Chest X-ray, PA view. Patient: 52 years old, sex M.
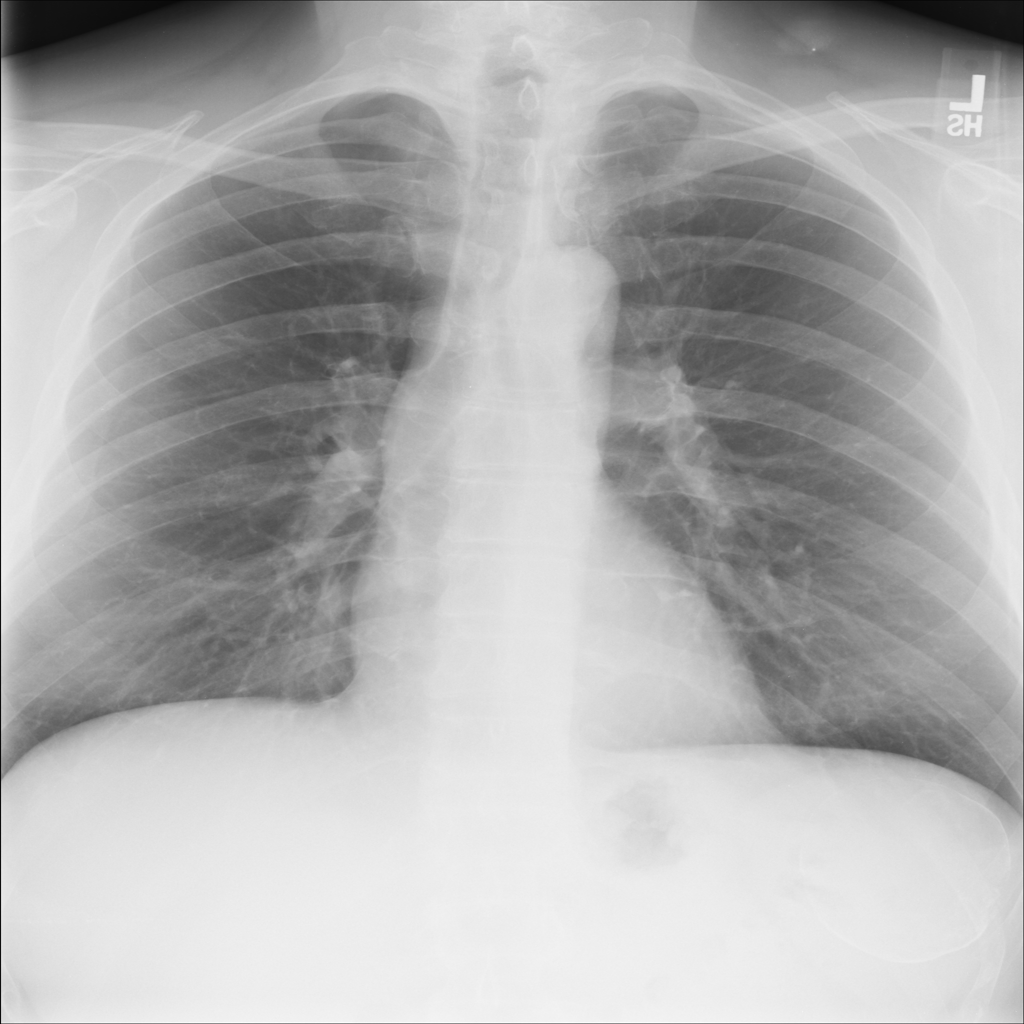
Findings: No Finding